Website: bh-photo
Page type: customer-info-address
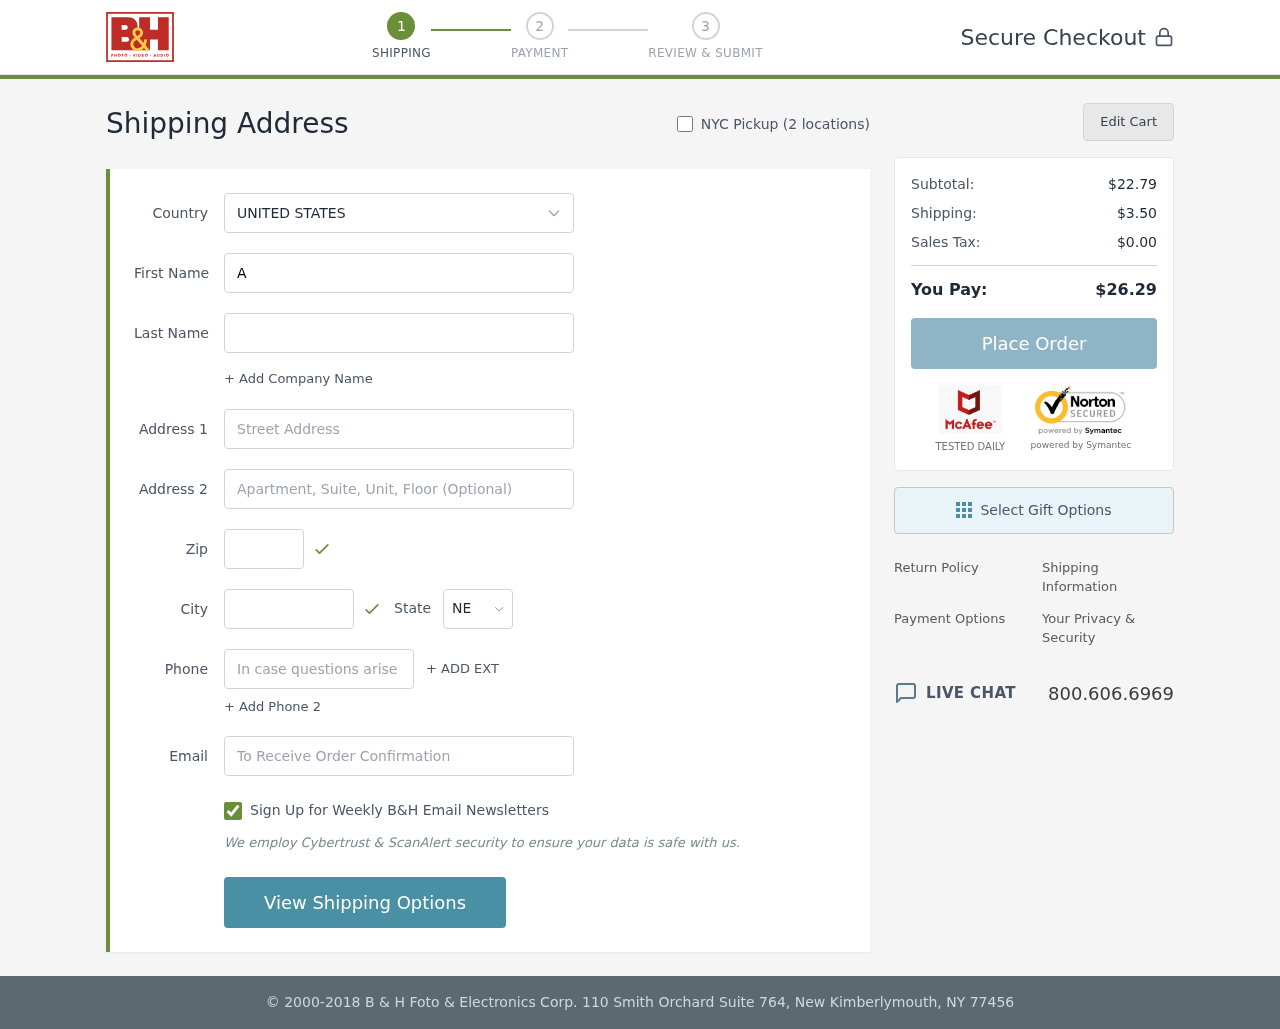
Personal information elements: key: PII_CITY
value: Gomezton
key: PII_COUNTRY
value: United States
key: PII_EMAIL
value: aperry@hotmail.com
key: PII_FIRSTNAME
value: Amy
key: PII_LASTNAME
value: Perry
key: PII_PHONE
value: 6718053827
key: PII_POSTCODE
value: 86239
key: PII_STATE_ABBR
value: NE
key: PII_STREET
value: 2675 Cain Passage
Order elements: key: ORDER_SUBTOTAL
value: $22.79
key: ORDER_SHIPPING_COST
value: $3.50
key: ORDER_TAX
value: $0.00
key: ORDER_TOTAL
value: $26.29